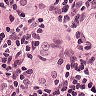
Metastatic tissue present: yes